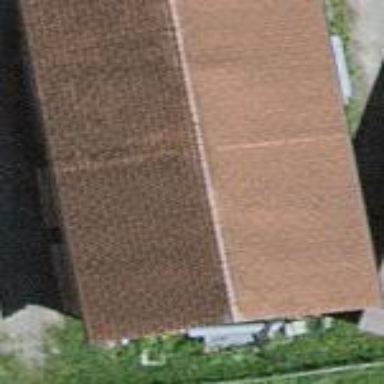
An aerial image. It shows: Gabled building with roof made of roof tiles.